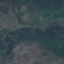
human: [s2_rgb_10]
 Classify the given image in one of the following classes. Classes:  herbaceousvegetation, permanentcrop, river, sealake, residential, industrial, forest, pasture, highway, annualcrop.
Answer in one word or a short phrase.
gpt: HerbaceousVegetation